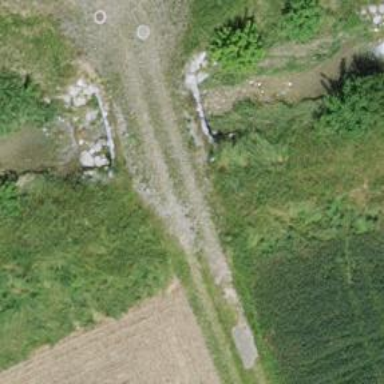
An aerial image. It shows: Track road on bridge.